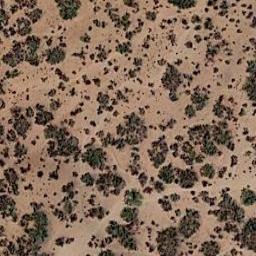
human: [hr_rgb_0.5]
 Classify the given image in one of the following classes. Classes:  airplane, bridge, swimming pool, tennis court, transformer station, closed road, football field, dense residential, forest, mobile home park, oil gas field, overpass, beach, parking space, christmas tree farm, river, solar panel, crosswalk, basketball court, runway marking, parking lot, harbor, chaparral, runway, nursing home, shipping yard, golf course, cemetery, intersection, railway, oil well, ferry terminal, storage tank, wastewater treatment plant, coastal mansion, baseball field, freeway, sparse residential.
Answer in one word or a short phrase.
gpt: chaparral